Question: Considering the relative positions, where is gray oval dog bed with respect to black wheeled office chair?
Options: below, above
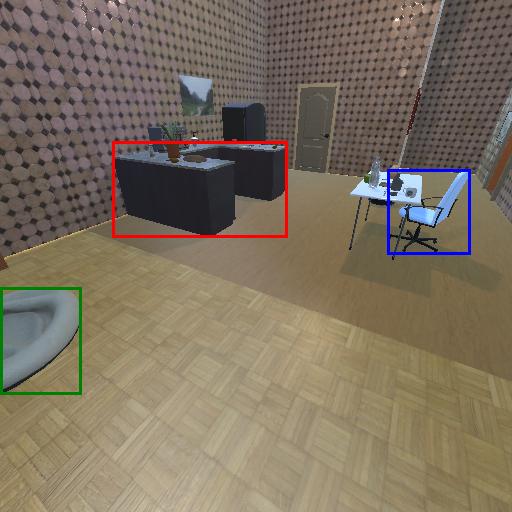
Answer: below